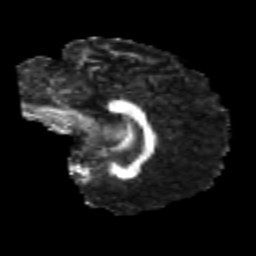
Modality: FA
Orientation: sagittal
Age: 23
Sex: male
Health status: healthy